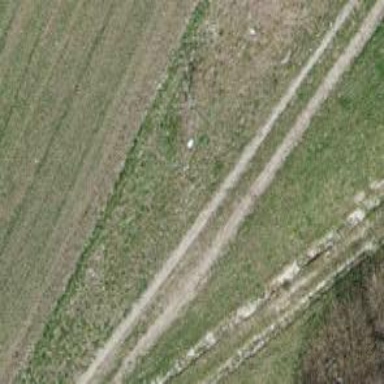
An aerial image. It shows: Track on the ground with grade 2 tracktype.